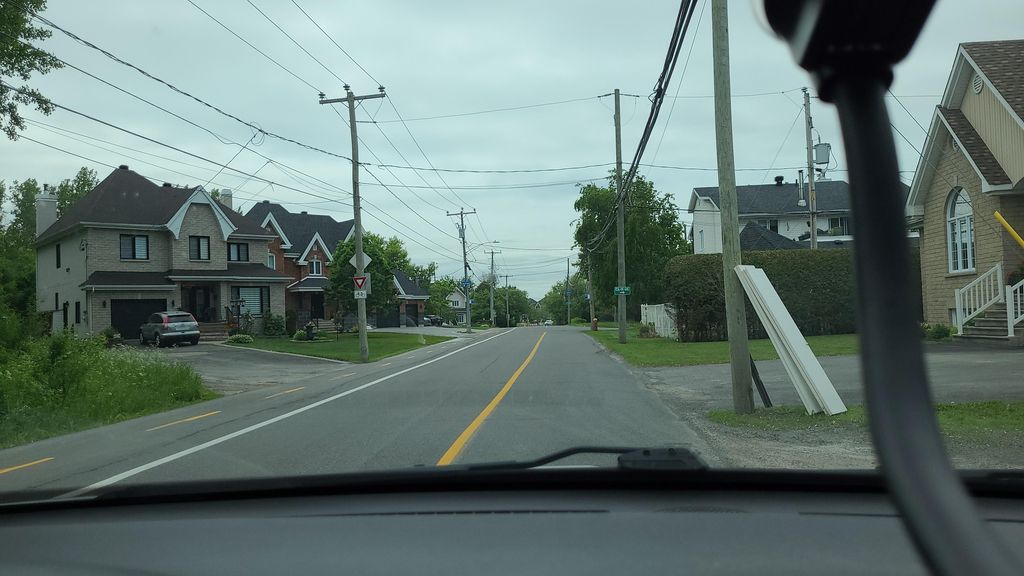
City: montreal